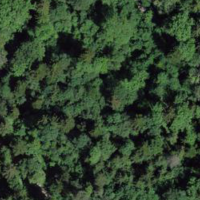
EUNIS habitat code: 44
Species observed at this site:
Dryocopus martius